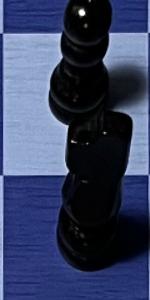
Label: Knight_Black